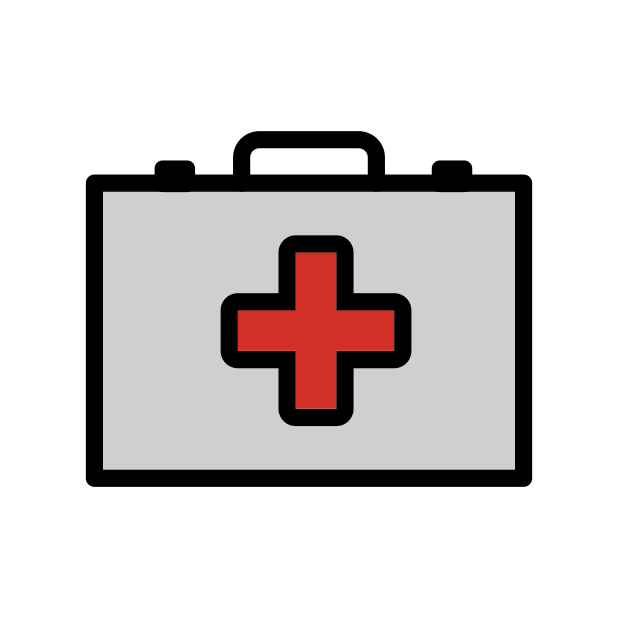
first aid bag